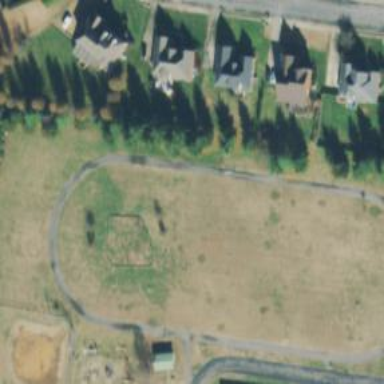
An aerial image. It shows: Track in leisure land.